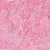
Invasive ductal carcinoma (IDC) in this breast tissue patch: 0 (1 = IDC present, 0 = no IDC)